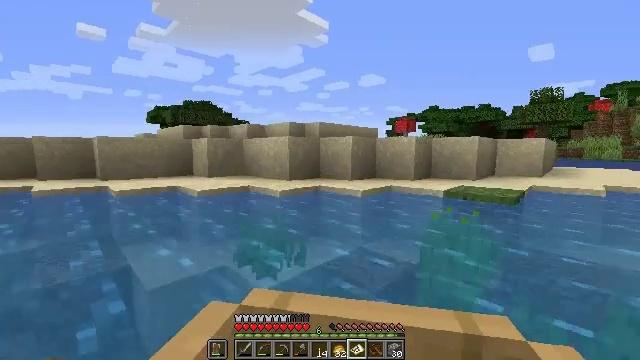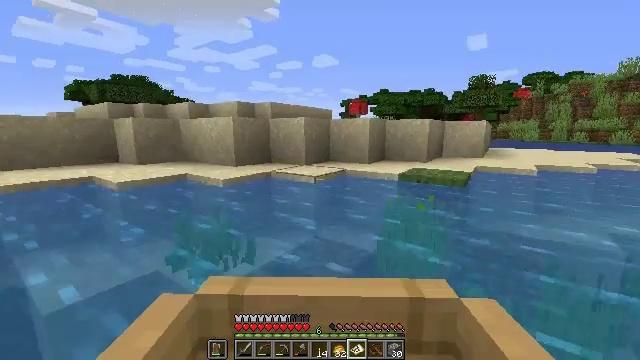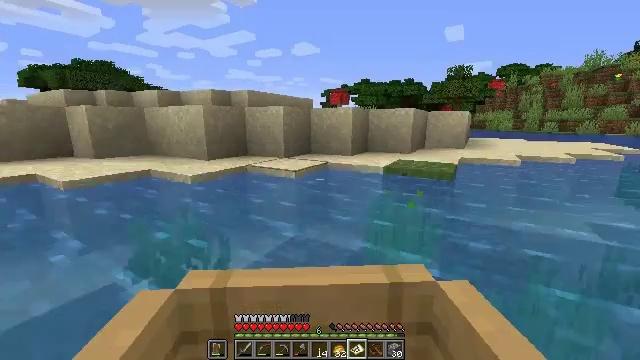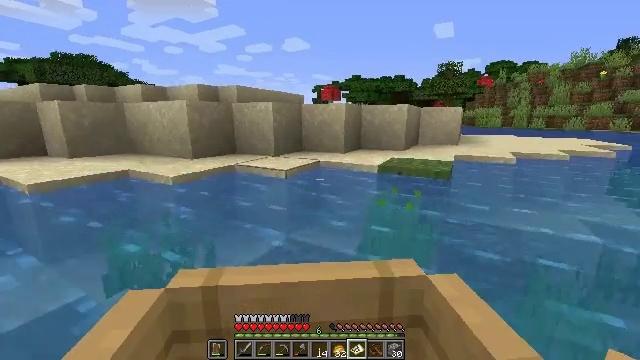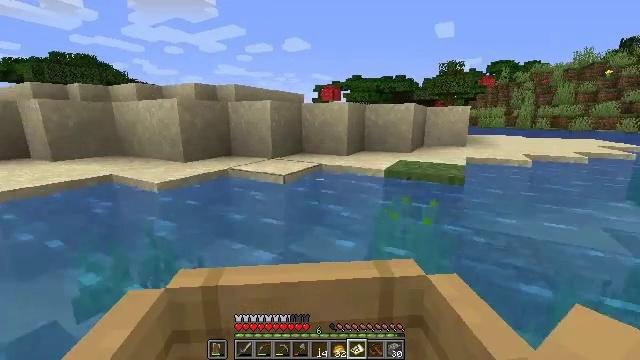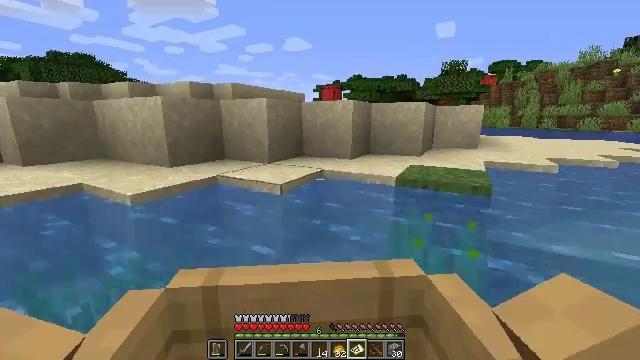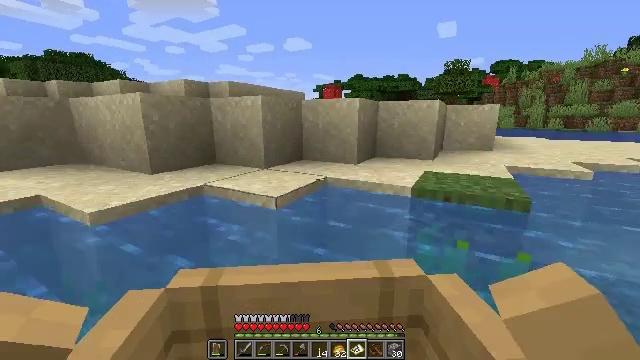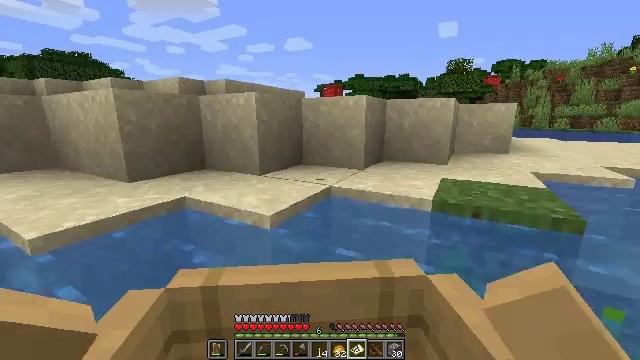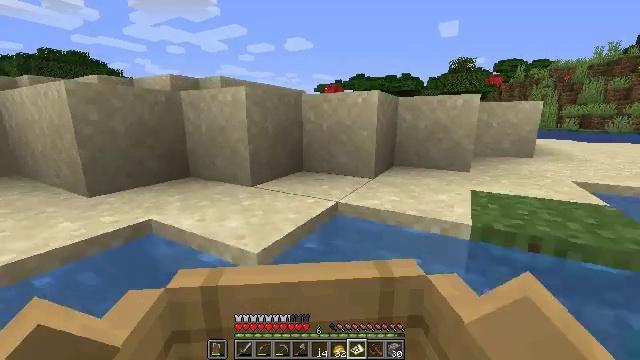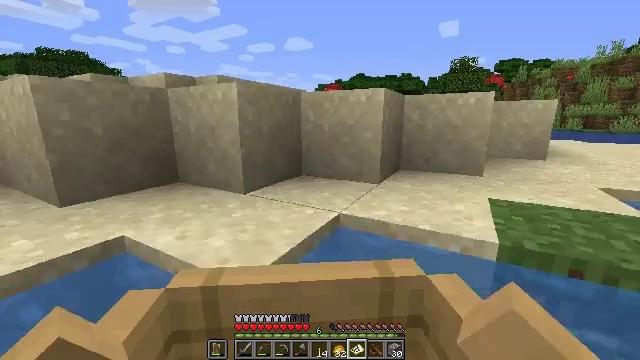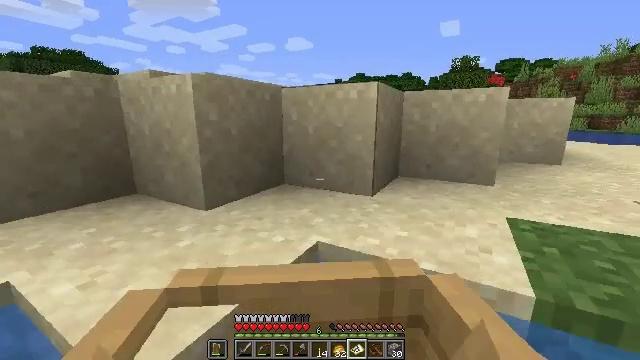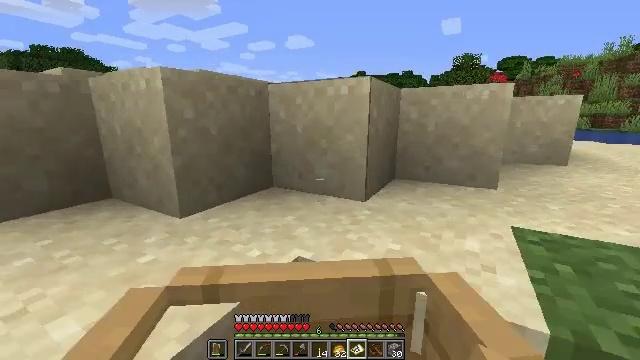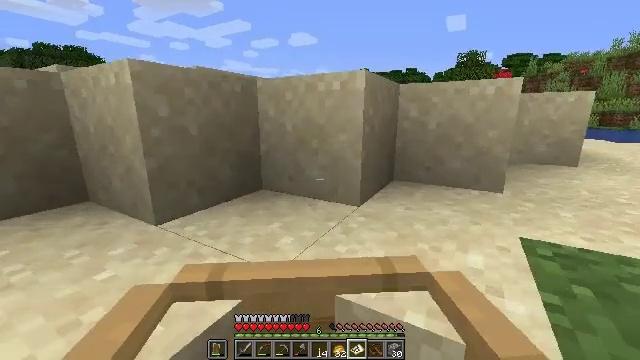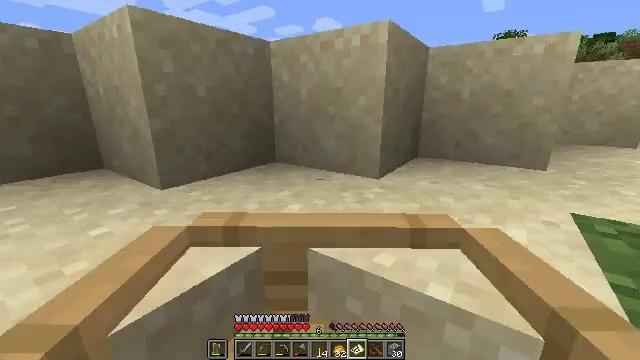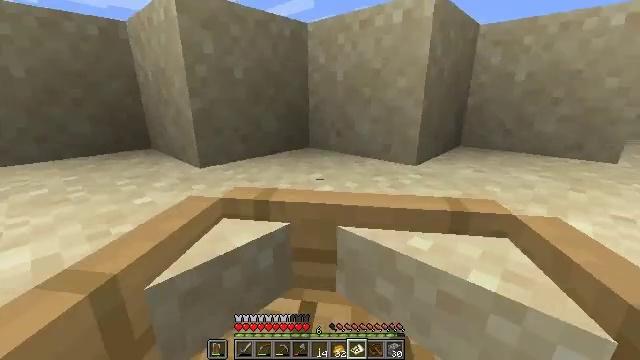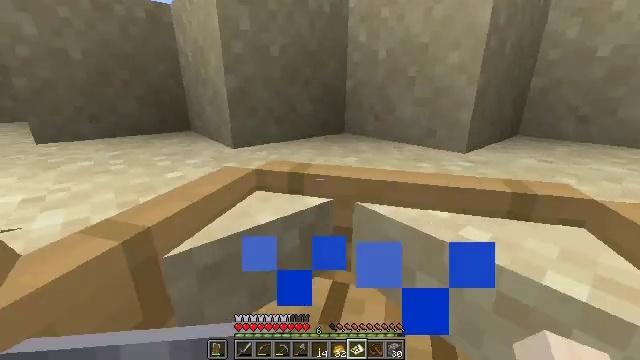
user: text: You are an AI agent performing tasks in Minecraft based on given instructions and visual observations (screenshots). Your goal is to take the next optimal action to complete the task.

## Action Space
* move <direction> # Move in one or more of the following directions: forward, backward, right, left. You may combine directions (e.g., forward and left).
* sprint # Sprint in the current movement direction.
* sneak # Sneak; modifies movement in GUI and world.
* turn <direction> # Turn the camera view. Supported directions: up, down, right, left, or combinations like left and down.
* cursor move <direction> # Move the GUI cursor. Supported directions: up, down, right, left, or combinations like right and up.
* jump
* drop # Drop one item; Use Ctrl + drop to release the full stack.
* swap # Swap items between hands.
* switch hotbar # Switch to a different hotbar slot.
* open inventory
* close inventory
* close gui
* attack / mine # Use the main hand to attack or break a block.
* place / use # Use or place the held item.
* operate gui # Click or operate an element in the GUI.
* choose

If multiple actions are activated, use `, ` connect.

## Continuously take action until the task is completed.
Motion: motion action
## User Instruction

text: Gather sand from the desert.
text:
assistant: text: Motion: move forward, turn right and down
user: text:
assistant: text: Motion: move forward, turn right and down
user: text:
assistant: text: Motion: move forward, turn right
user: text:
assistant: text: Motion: move forward
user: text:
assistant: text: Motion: move forward
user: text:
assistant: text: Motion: move forward
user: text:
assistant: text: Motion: move forward
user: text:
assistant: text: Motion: move forward
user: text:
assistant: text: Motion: move forward
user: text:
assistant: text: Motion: move forward
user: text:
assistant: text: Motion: move forward
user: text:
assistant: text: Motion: move forward, sneak
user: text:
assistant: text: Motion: move forward, sneak, turn left and down
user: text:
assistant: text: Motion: move forward, sneak, turn left and down
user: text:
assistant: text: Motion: move forward, turn left and down
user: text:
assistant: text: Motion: move forward
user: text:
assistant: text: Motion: move forward, turn left and up
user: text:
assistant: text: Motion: move forward, turn left and up, jump
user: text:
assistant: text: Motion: move forward, turn left and up, jump
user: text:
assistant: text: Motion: move forward, jump
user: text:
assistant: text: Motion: move forward, jump
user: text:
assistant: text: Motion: move forward
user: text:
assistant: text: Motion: move forward
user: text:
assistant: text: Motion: move forward, turn left and down
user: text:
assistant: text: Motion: turn left and down
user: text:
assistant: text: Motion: no_op
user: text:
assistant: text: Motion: no_op
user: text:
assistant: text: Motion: no_op
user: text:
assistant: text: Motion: move forward
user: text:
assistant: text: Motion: move forward